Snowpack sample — Loveland Pass, Silver Plume, Colorado, USA (1/12/25, 11:40 AM MST)
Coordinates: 39.66, -105.88
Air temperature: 7 °F
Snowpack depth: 140 cm
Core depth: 10 cm
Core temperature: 41 °F
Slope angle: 11°, slope face: 30°
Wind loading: high
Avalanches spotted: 2
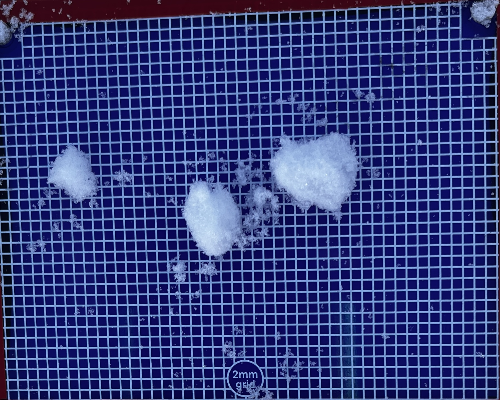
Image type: profile
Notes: Pilot using slightly modified coring method that took too large segment for snow profile picturing, advised not to use in higher level models. Two avalanche on south face nearby, partially cloudy with light snow in the last 24 hours. Lots of wind loading on eastern features.